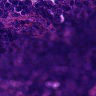
Metastatic tissue present: no